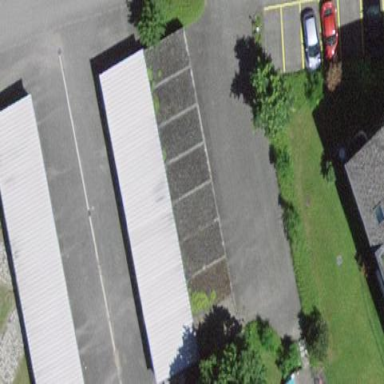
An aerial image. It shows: Garage building.